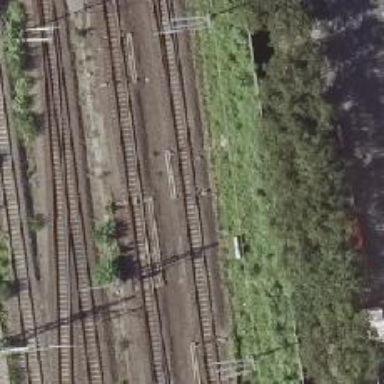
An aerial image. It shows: Railway switch with the turnout on the left side.